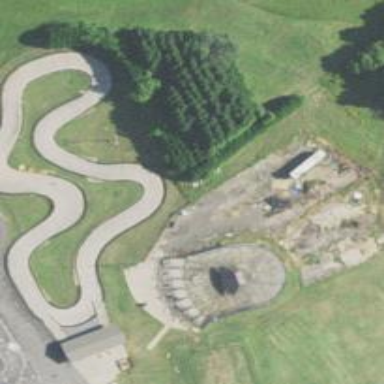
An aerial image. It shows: Karting raceway for sports activities.